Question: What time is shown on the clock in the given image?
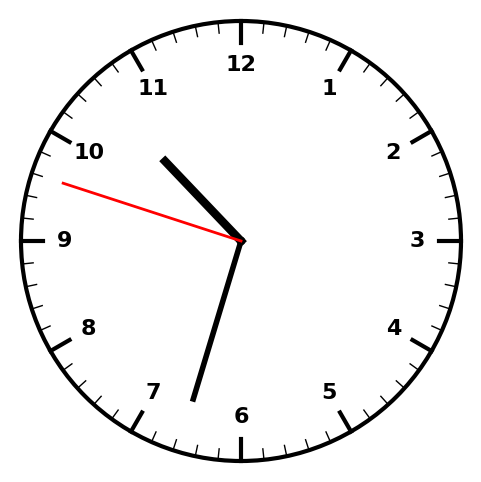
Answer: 10:32:48